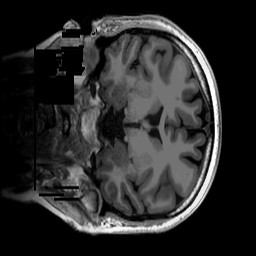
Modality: T1w
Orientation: coronal
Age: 23
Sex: female